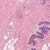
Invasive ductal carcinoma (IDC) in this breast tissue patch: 0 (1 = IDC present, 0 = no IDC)